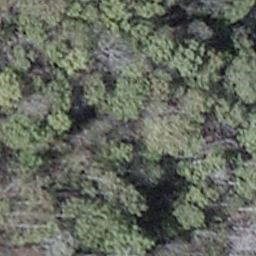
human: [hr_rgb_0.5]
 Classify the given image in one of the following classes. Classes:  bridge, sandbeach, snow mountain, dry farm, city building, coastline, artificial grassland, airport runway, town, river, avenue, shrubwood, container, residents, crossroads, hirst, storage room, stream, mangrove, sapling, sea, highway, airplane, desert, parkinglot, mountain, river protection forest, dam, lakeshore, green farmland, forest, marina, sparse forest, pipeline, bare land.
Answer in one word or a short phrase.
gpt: shrubwood